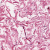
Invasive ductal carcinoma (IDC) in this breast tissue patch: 0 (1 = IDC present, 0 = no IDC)